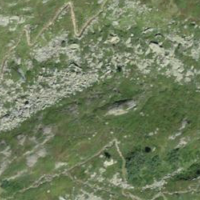
EUNIS habitat code: 26
Species observed at this site:
Parnassia palustris